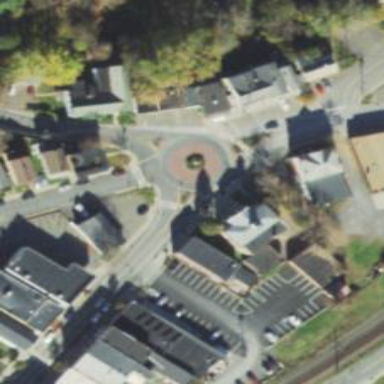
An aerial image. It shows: Primary highway with asphalt surface leading to roundabout.